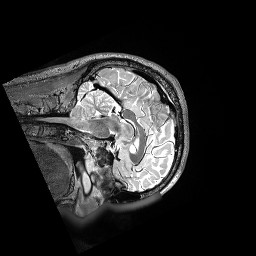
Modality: T2w
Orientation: sagittal
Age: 37
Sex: male